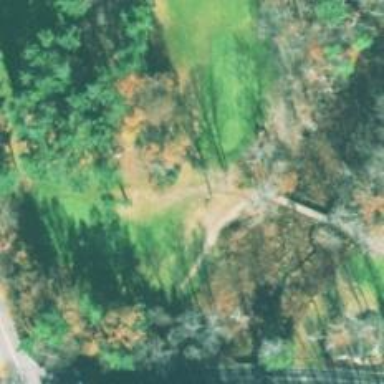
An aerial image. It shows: Path used for both walking and golf.